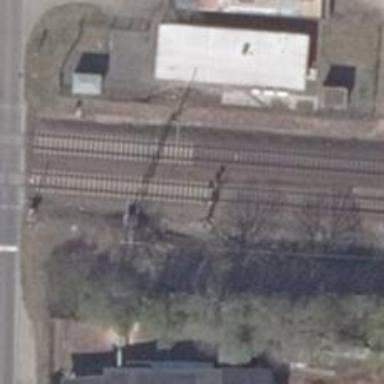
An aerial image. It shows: Railway signal.